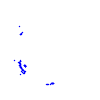
Particle: kaon